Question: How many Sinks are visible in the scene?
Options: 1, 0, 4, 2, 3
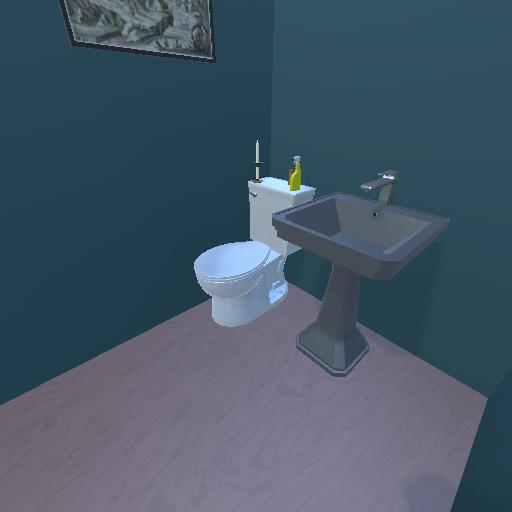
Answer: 1